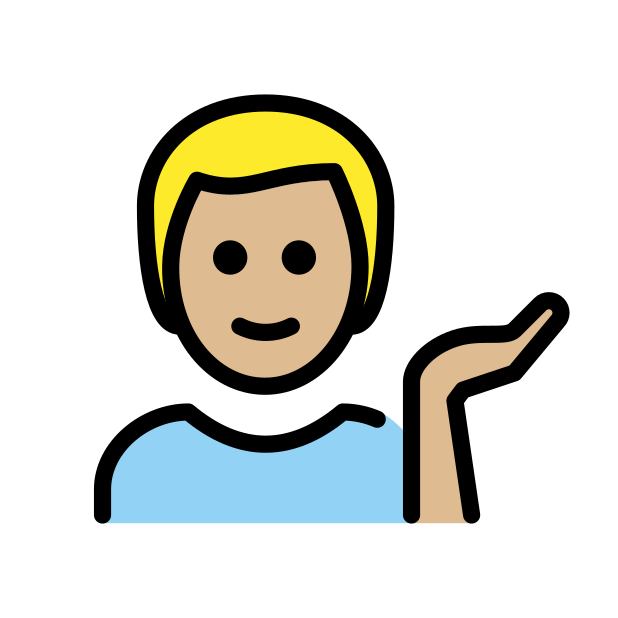
man tipping hand: medium-light skin tone